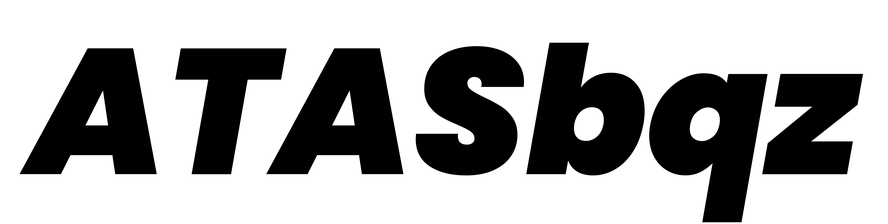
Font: Poppins-BlackItalic